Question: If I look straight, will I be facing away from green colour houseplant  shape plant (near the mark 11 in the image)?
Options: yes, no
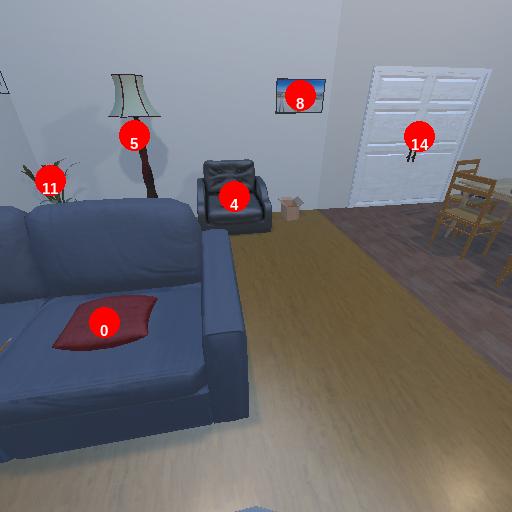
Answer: yes